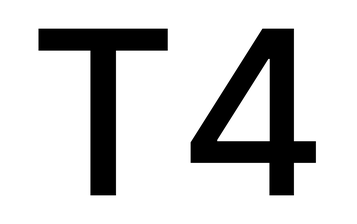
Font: Inter_Medium